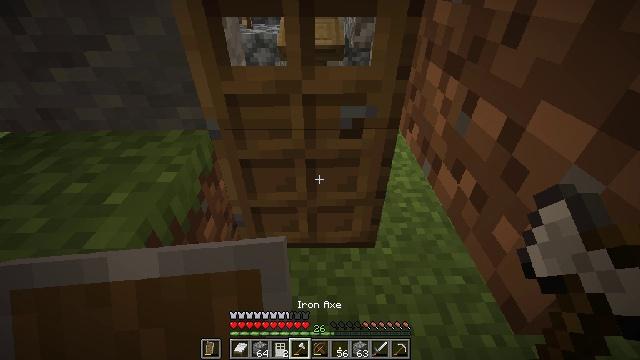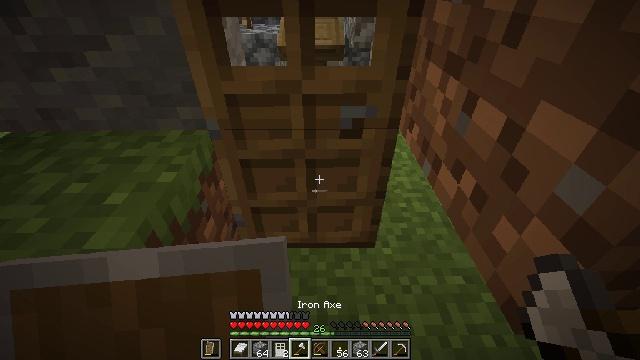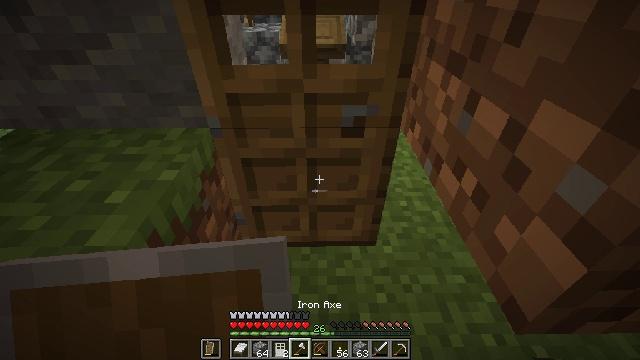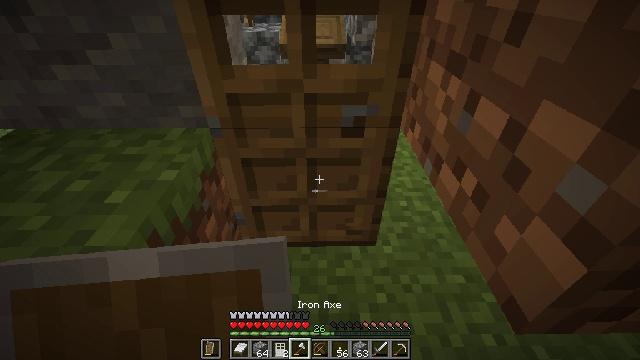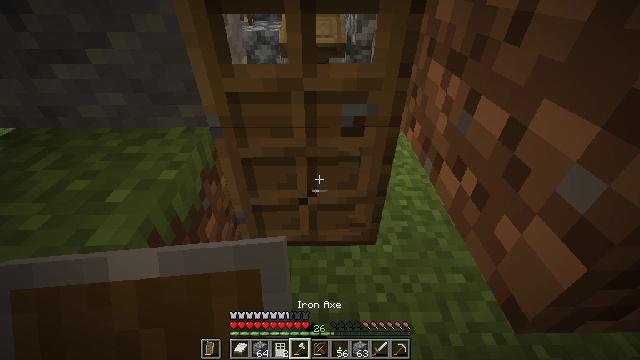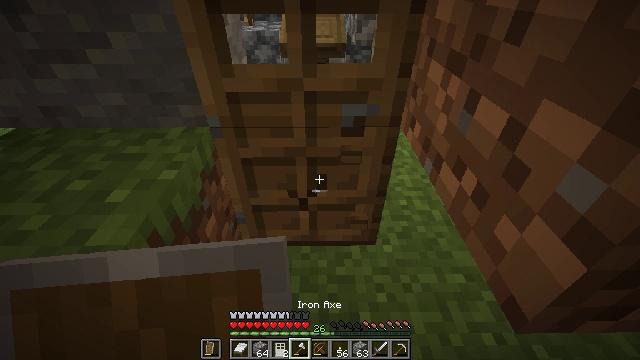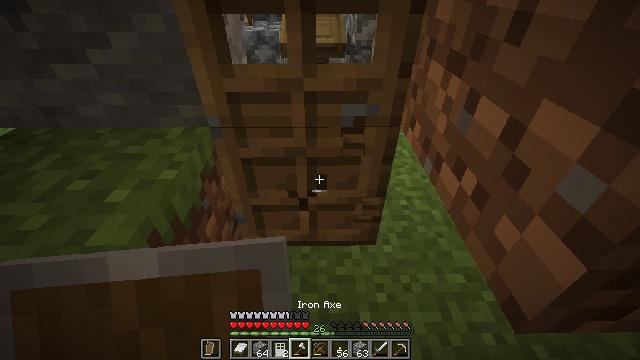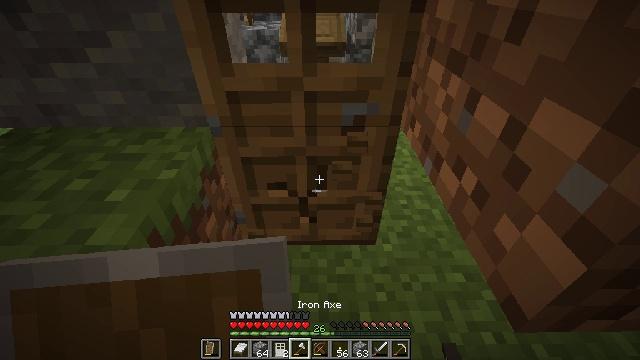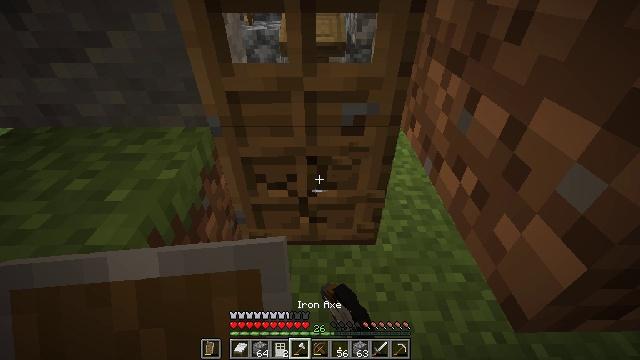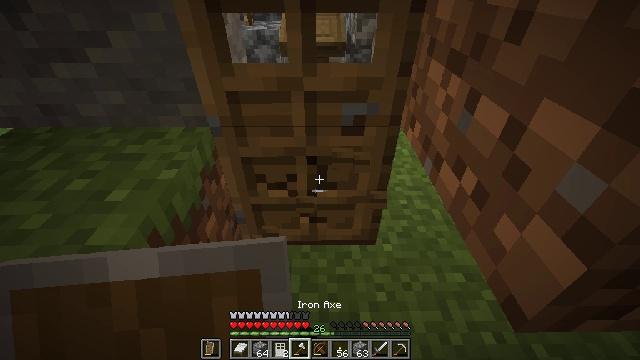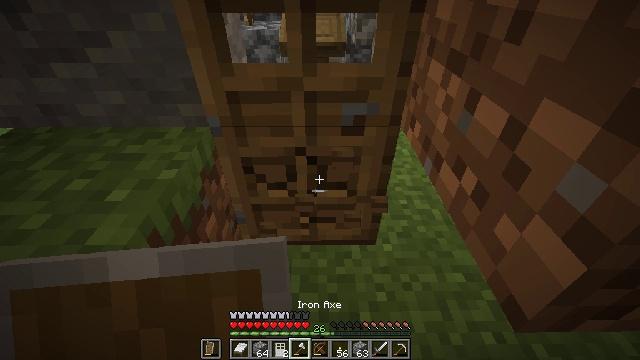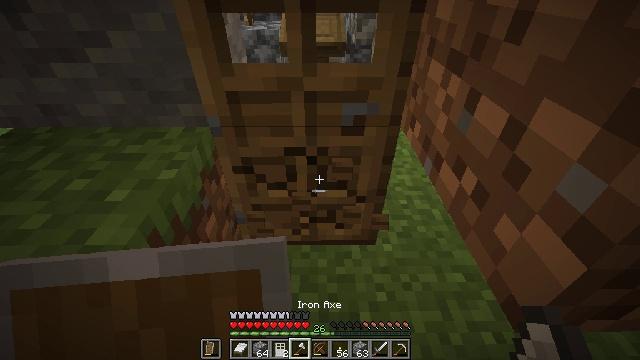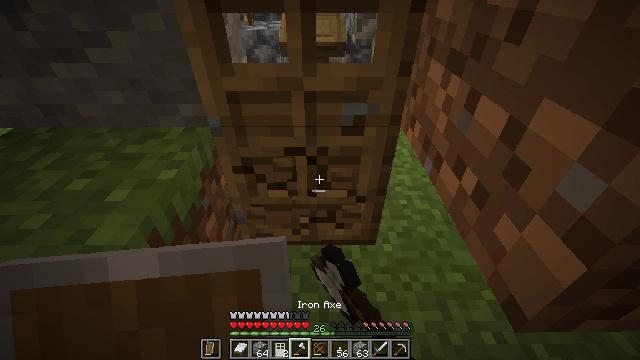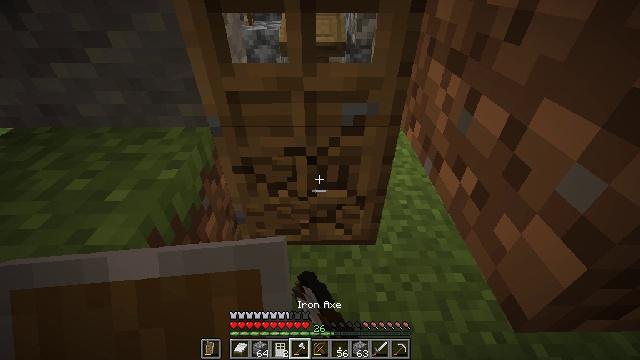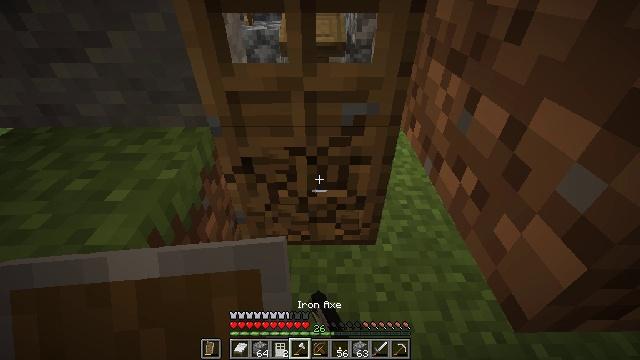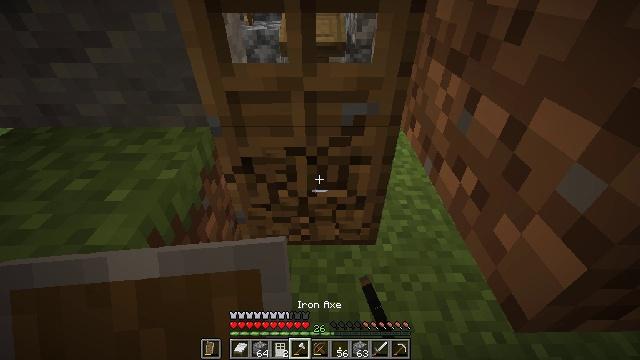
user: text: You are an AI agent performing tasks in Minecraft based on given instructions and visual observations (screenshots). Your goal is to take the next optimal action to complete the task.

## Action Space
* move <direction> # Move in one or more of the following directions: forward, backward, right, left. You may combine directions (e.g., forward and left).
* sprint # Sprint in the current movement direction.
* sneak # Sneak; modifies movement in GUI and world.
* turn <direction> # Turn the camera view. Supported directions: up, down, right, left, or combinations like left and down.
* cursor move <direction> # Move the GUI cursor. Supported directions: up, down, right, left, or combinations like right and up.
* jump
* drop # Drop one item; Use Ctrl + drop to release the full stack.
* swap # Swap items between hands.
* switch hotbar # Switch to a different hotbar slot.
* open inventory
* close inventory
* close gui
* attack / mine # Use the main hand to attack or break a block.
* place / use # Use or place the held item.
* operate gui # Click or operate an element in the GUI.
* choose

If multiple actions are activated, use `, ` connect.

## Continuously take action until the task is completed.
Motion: motion action
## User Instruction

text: Attack the oak door to gather it.
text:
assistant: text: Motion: no_op
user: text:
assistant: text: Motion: no_op
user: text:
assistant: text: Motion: attack / mine
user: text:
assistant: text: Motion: attack / mine
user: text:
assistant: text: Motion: attack / mine
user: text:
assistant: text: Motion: attack / mine
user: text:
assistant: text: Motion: attack / mine
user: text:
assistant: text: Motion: attack / mine
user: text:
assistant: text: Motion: attack / mine
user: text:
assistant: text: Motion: attack / mine
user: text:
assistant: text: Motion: attack / mine
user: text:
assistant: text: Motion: attack / mine
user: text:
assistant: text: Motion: attack / mine
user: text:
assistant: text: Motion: attack / mine
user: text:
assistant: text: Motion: attack / mine
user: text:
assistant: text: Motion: attack / mine
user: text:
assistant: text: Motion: attack / mine
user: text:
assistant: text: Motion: attack / mine
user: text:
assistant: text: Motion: attack / mine
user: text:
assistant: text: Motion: attack / mine
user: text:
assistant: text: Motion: attack / mine
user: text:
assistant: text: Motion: attack / mine